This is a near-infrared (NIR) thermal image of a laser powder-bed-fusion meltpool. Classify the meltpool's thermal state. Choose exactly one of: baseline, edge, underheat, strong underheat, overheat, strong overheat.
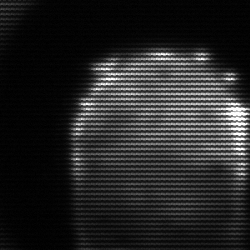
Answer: edge